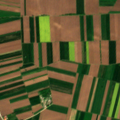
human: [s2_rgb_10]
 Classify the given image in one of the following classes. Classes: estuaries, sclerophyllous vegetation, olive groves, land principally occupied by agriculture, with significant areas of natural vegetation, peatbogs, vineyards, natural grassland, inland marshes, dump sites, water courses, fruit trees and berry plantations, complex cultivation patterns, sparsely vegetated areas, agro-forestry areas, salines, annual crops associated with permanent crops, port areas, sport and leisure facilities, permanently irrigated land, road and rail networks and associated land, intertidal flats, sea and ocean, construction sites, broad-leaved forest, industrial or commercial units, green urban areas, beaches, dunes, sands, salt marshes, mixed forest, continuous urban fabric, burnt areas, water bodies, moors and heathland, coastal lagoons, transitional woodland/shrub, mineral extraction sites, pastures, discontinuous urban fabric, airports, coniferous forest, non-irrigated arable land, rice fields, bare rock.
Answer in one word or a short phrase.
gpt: non-irrigated arable land, land principally occupied by agriculture, with significant areas of natural vegetation